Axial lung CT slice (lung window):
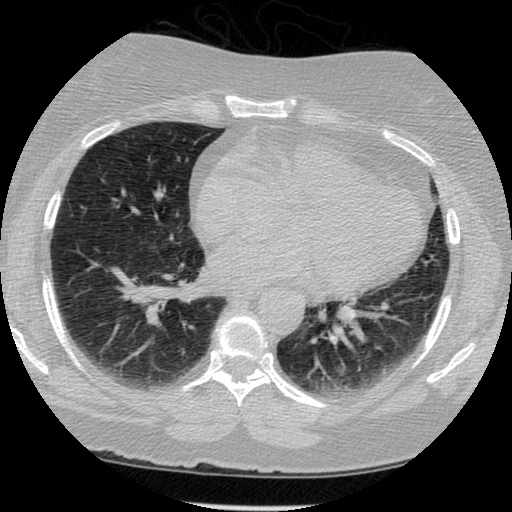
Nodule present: no